Field crop: maize
Growth stage: 2
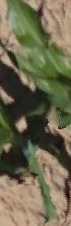
Species: maize